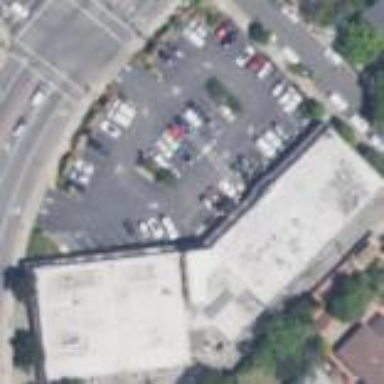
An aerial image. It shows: Retail area.